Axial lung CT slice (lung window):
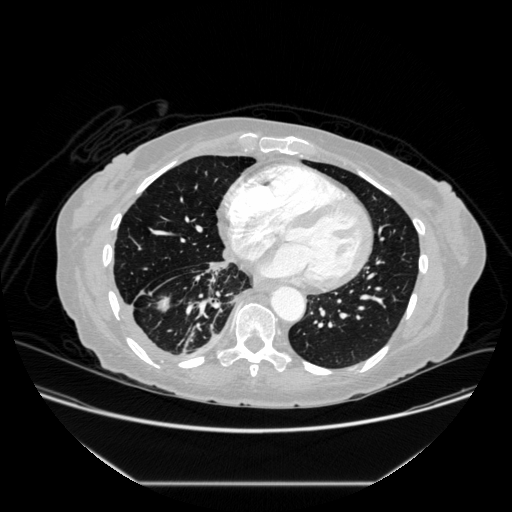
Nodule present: no